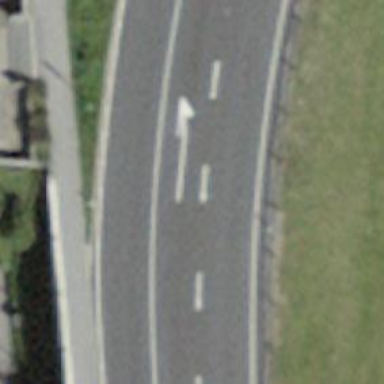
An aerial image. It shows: Primary highway without sidewalk.